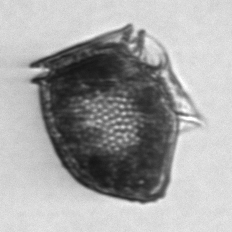
Label: Dinophysis_norvegica